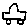
Label: car